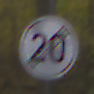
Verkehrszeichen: EndeGeschwindigkeit20
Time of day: MorningAfternoon
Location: Outdoor (Nature)
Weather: Overcast
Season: Autumn
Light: Natural